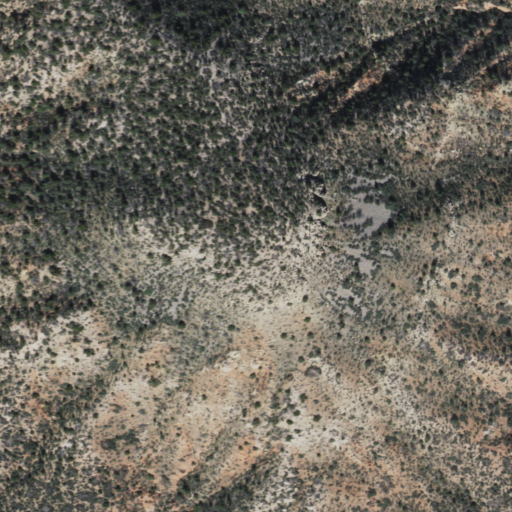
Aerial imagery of cliff(s) in Arizona named Caddo Point containing shrub, evergreen forest, and grassland